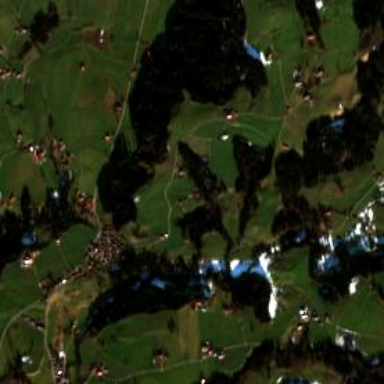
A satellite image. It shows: Small hamlet.